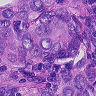
Metastatic tissue present: yes